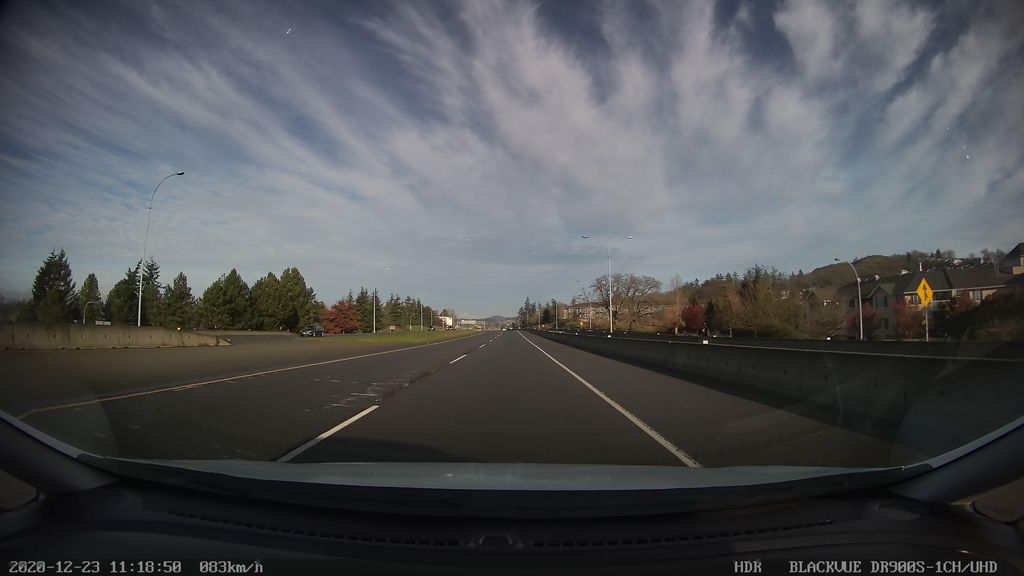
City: victoria